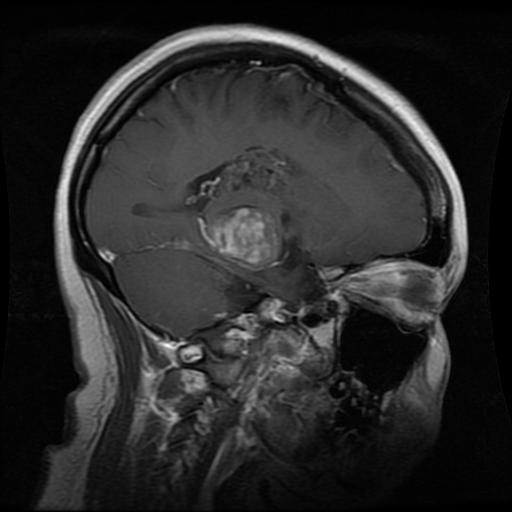
Label: glioma